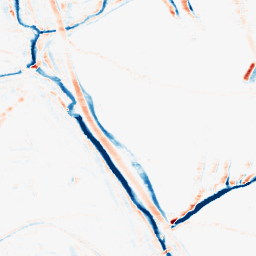
Category: morphological
Decomposition family: morphological_rect
Decomposition parameters: operation: average
width: 10
height: 5
Upsampling method: linear_exact
Upsampling parameters: scale: 8
Upsampling scale: 8